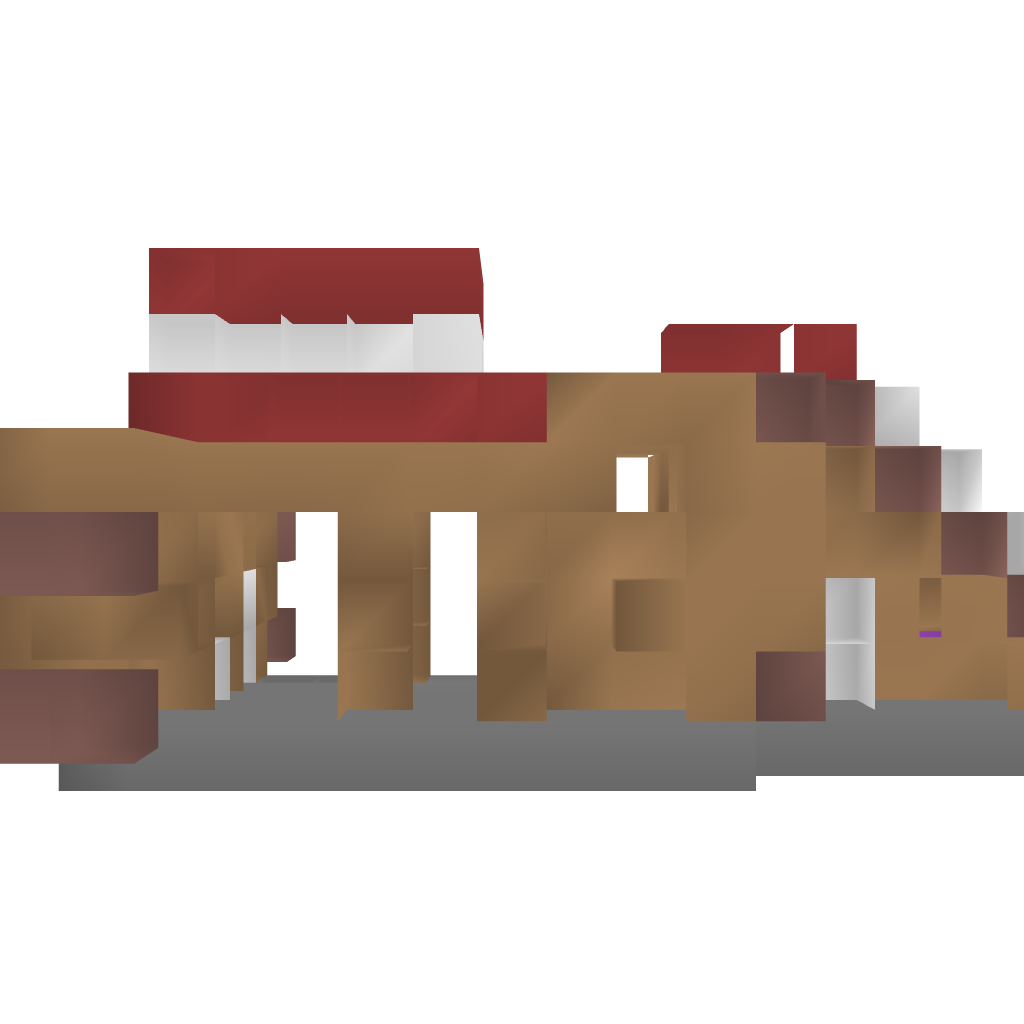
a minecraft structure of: Clone Gunship bad low quality